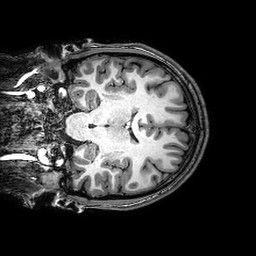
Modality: T1w
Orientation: coronal
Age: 19
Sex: male
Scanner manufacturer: philips
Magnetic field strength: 3 T
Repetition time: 0.008155 s
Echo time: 0.00373 s